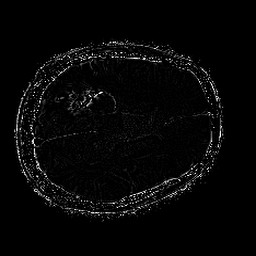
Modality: SWI
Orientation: axial
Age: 44
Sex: male
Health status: ill
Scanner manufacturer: philips
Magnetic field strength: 3 T
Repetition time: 0.031 s